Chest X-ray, PA view. Patient: 55 years old, sex F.
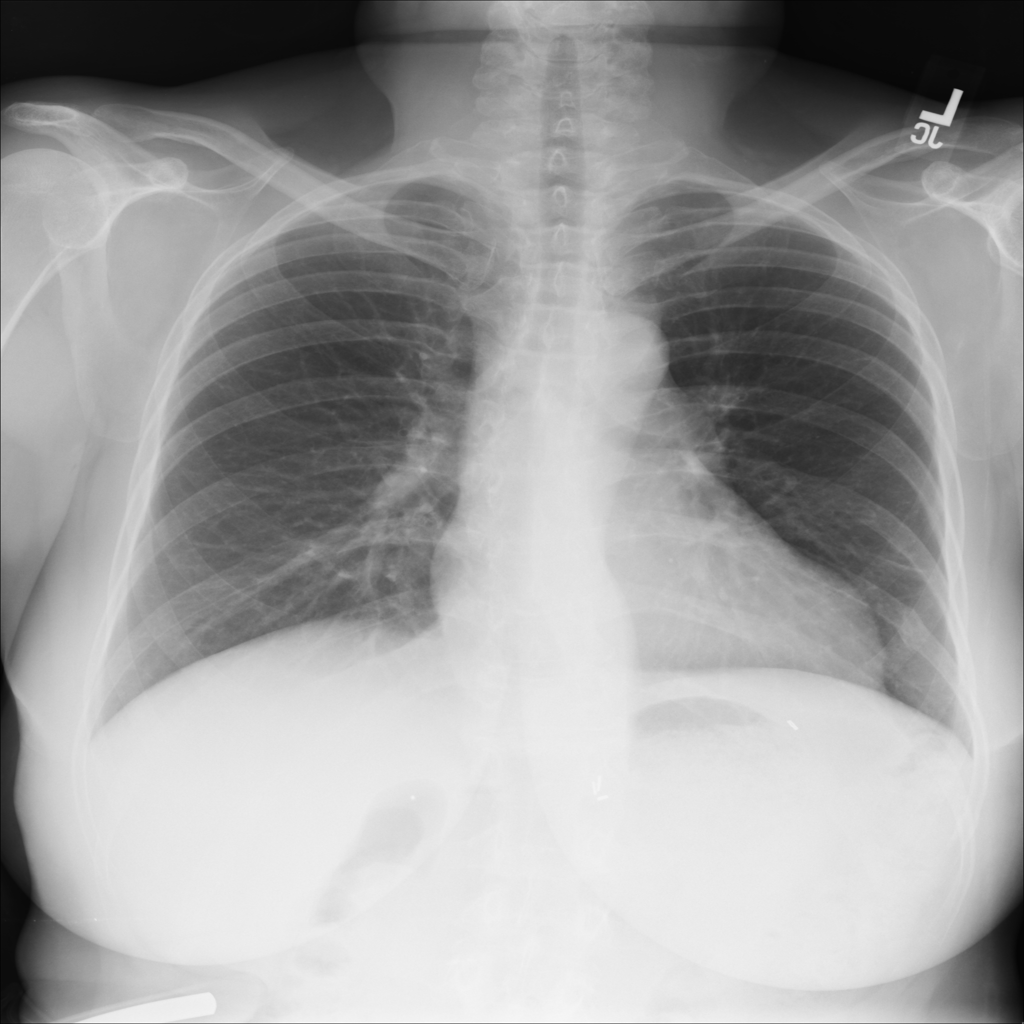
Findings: No Finding